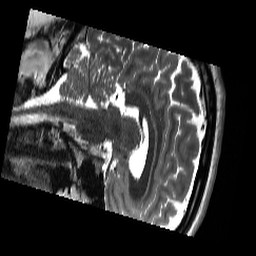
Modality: T2w
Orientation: sagittal
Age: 22
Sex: male
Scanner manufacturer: siemens
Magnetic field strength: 3 T
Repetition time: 14.5 s
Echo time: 0.088 s